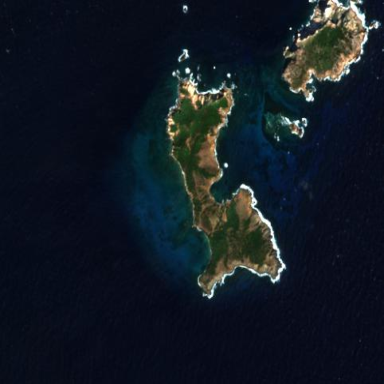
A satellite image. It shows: Island with natural coastline.